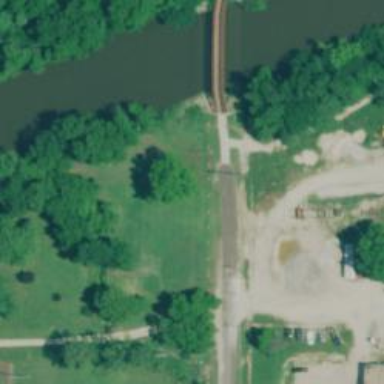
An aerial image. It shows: Path on bridge.